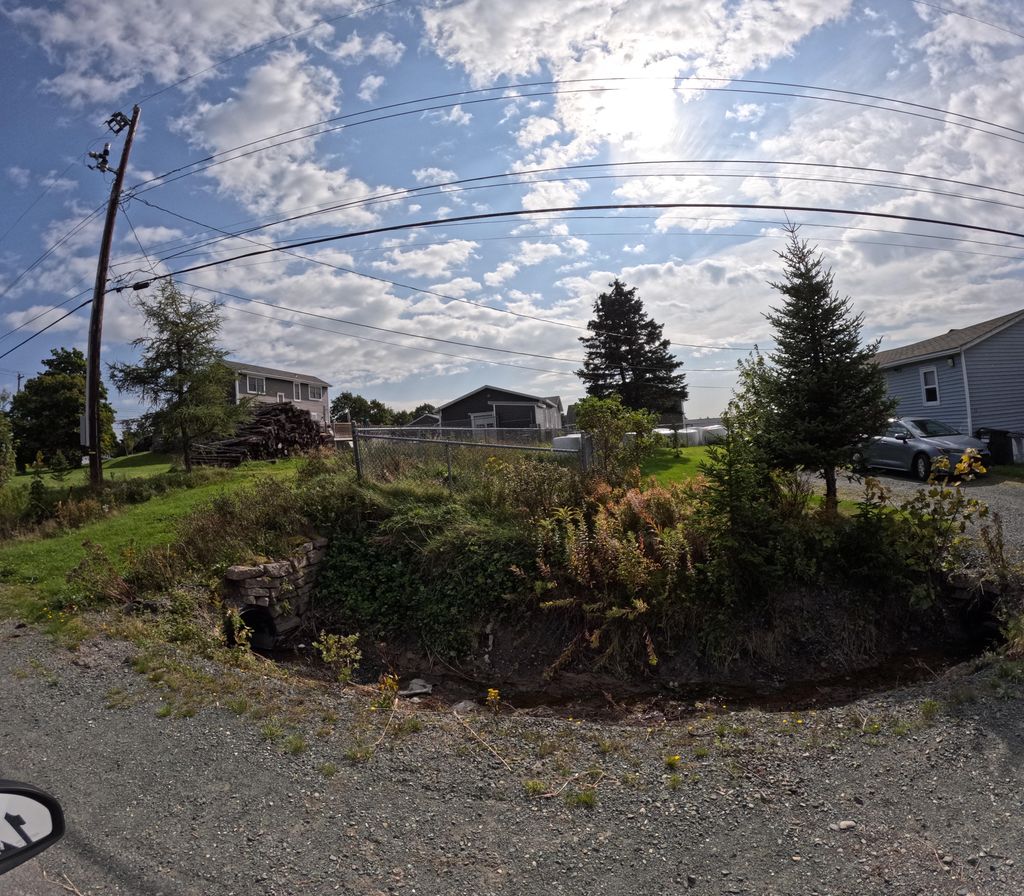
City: st_johns